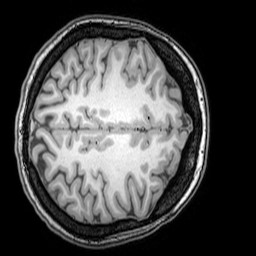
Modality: T1w
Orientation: axial
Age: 21
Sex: female
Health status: healthy
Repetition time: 0.081 s
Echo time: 0.037 s